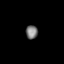
Tissue: lung
Cell type: Epithelial cells
Senescence score: 0.1173
Nuclear area (px): 159
Mean DAPI intensity: 122.648